Question: How can I do something like this? I want to replace the zero with something else. Highcharts (I just edited the picture). Thank you so much

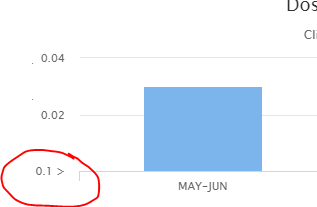
Answer: To alter certain axis label values to show something else you could set a 'axis.labels.formatter' function (<URL>:
'''
yAxis: {
labels: {
formatter: function() {
if(this.value == 0)
return '0.1 >'
else
return this.axis.defaultLabelFormatter.call(this)
}
}
}
'''
Here, if the value is '0' we output the label as '0.1 >', otherwise we return the default label.